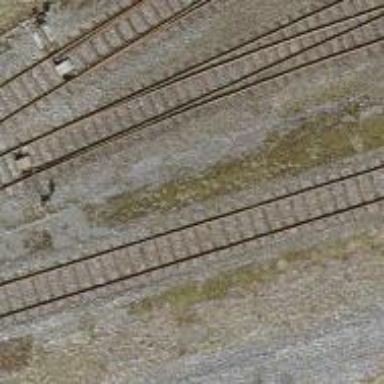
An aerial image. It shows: Railway yard with one track.